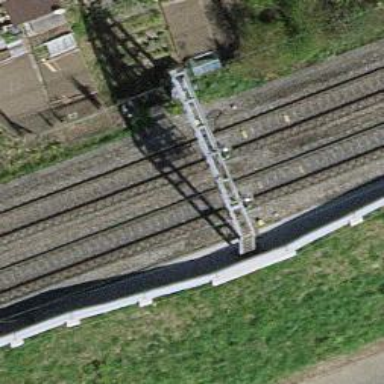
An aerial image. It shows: Railway signal.